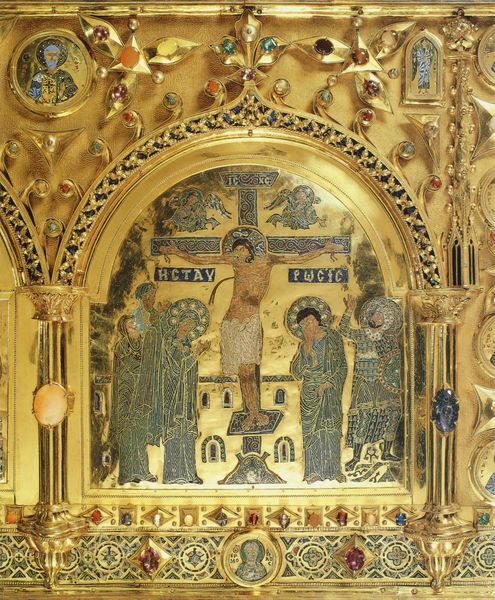
Titel: La Pala d’Oro
Schlagwörter: bunt, schwarz, muster, johannes, rahmen, steine, kirche, gold, bogen, soldaten, bordüre, inschrift, medaillon, kreuz, altar, heiligenschein, christus, jesus, kreuzigung, griechisch, maria, goldschmiedekunst, schatzkunst, email, grichisch, kruez, katholisch, byzantinisch, emaille, reliquien, ortodox, katholik, reliqu, schuckvoll, kreuziguzng